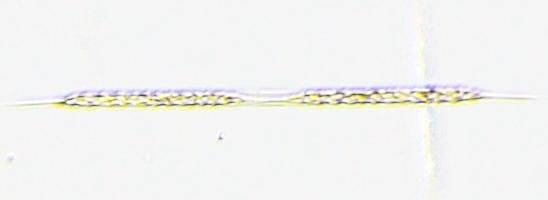
Label: Rhizosolenia